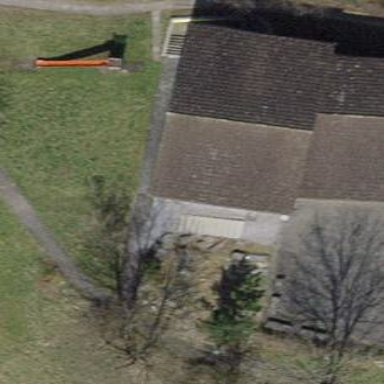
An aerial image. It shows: Kindergarten building.